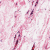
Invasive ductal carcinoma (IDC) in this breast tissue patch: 0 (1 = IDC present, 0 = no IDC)